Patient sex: M
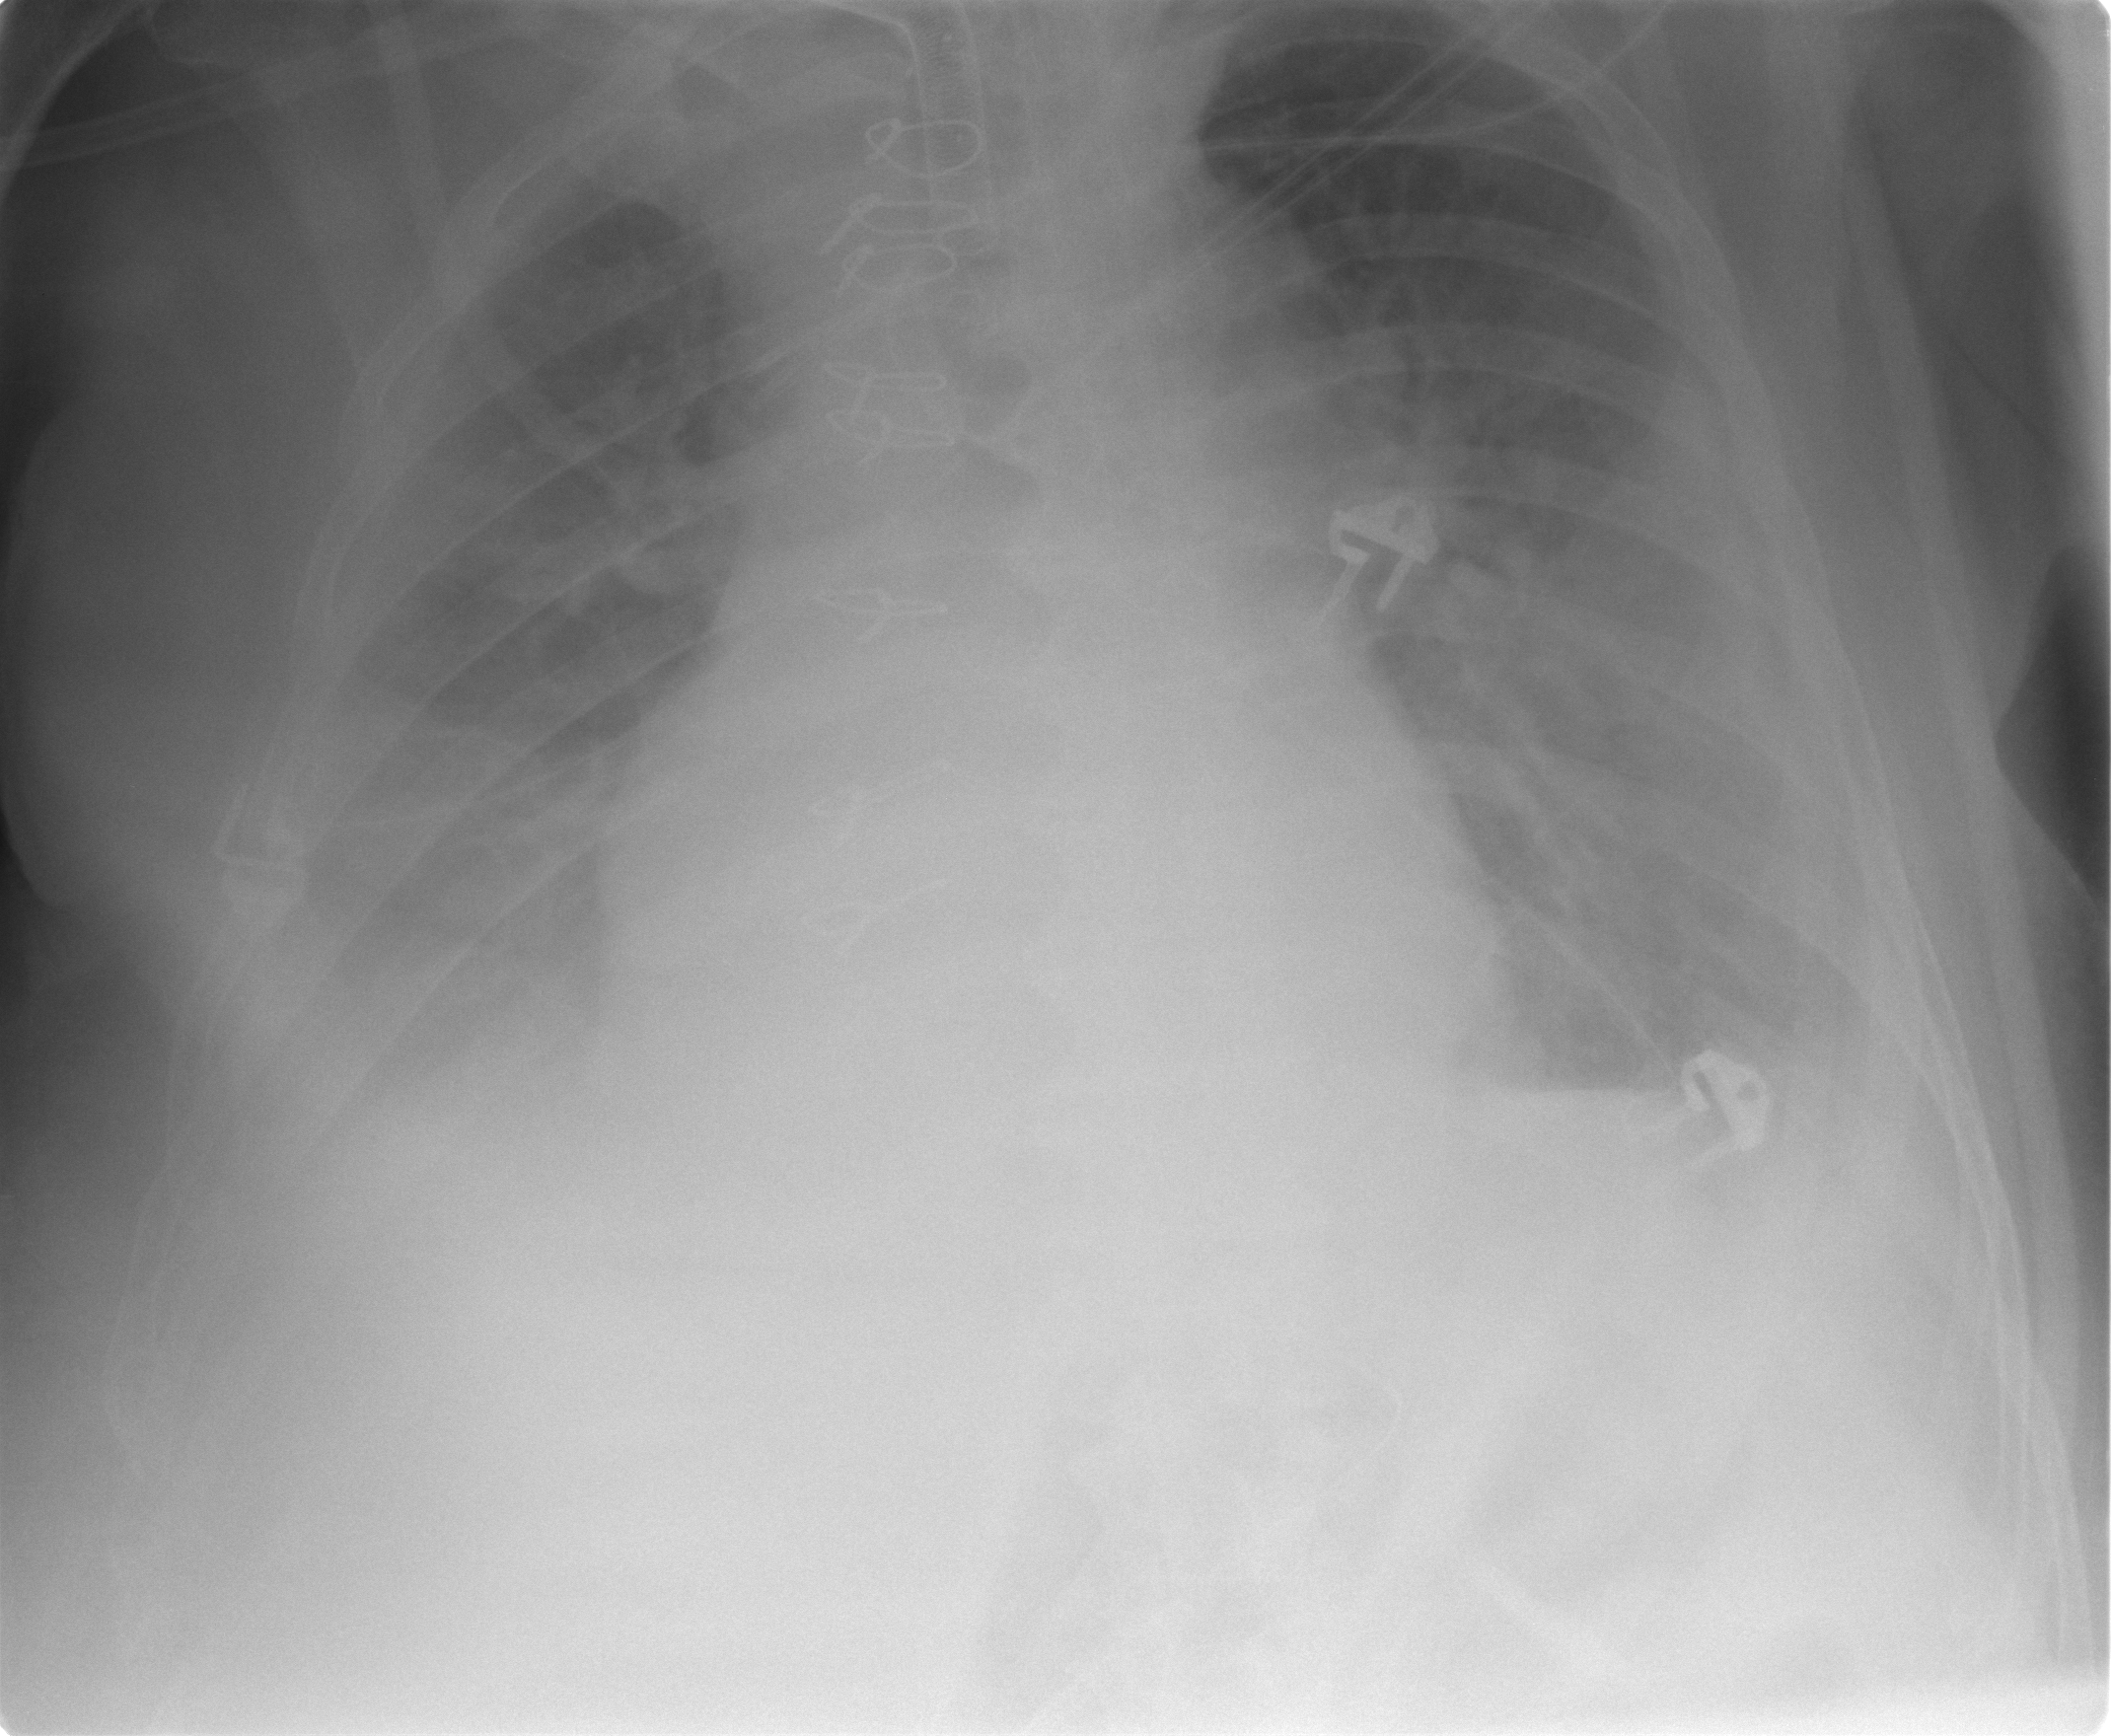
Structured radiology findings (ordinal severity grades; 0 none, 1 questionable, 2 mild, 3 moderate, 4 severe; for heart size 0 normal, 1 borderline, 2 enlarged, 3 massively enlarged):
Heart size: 2
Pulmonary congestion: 2
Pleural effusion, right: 3
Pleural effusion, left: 2
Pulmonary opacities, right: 0
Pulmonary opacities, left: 0
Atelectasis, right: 3
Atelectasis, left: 3